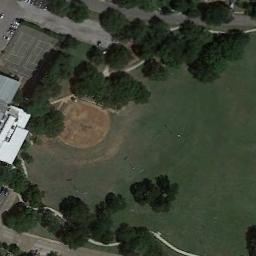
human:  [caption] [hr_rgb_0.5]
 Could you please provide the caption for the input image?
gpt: There is a baseball diamond in the grass surrounded by the houses, Parking lot and forests .

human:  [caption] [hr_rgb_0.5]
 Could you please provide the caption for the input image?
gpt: A baseball diamond is in the middle of grass next to many trees .

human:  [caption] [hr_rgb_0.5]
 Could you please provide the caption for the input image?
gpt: A baseball diamond surrounded by some trees while the open area and some buildings beside .

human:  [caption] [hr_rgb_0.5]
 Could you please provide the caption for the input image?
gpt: The picture shows three baseball fields and a row of black houses .

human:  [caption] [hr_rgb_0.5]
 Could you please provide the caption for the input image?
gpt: Many trees are beside the  baseball diamond .